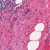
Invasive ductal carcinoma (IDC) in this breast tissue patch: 0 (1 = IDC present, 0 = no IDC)